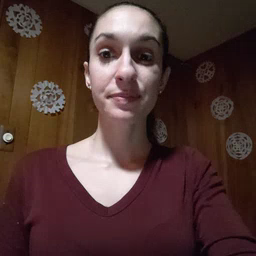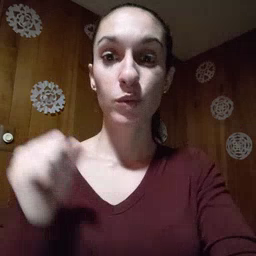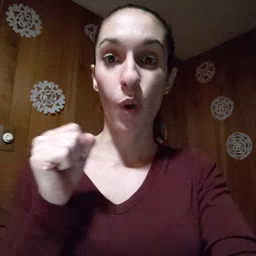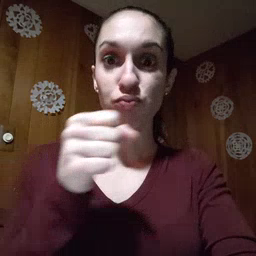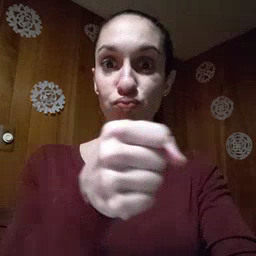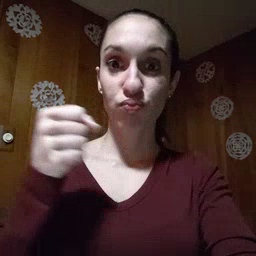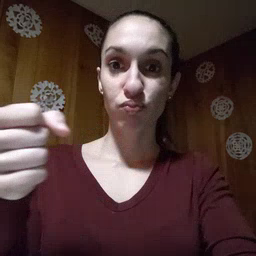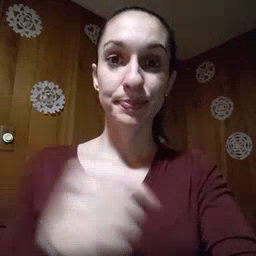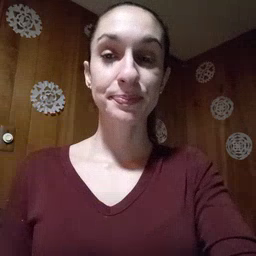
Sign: refrigerator